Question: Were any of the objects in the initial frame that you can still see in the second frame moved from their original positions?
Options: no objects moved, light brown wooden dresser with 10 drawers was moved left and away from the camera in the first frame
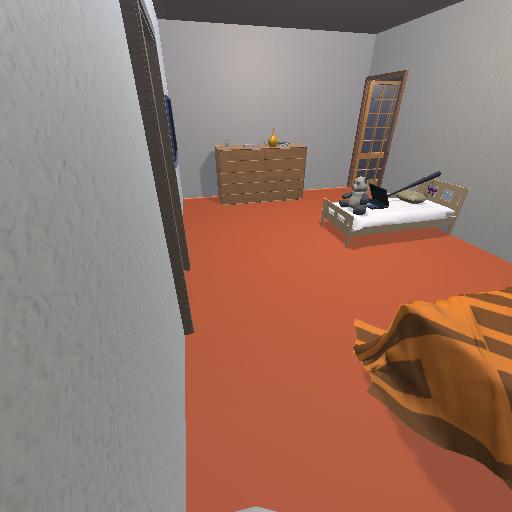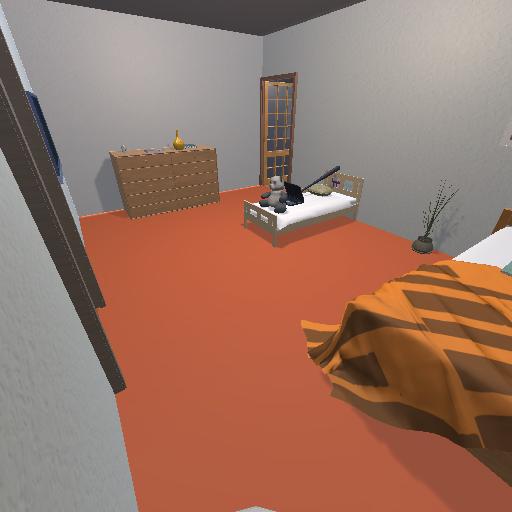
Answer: no objects moved